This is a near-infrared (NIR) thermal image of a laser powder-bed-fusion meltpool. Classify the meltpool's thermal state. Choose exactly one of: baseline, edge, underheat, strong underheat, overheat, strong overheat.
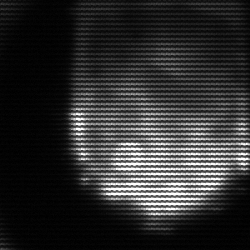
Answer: edge